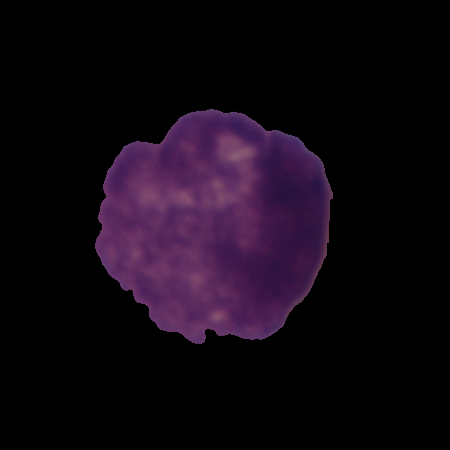
Label: cancer